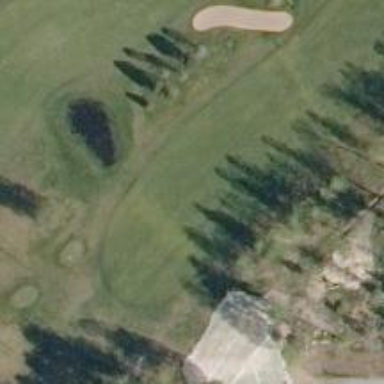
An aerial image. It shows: Golf hole.